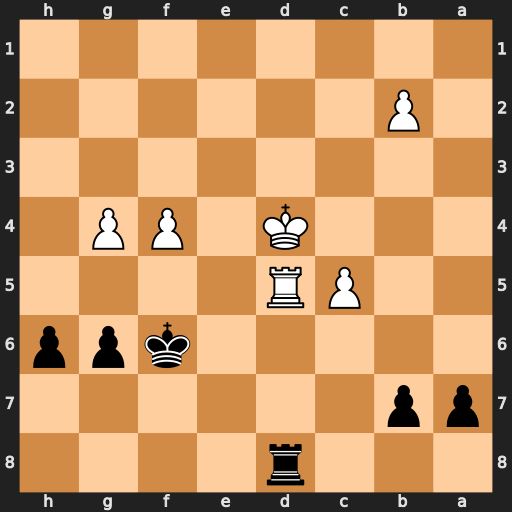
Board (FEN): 3r4/pp6/5kpp/2PR4/3K1PP1/8/1P6/8
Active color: b
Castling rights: -
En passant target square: -
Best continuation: Rxd5+ Kxd5 h5